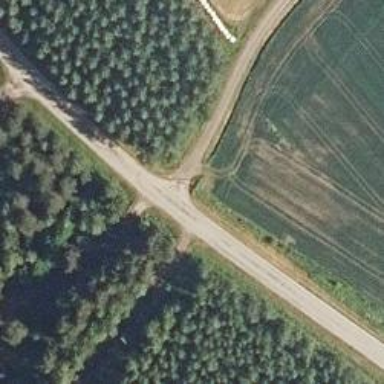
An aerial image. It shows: Tertiary road.